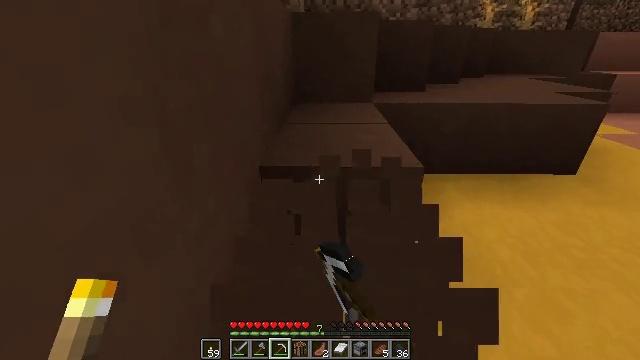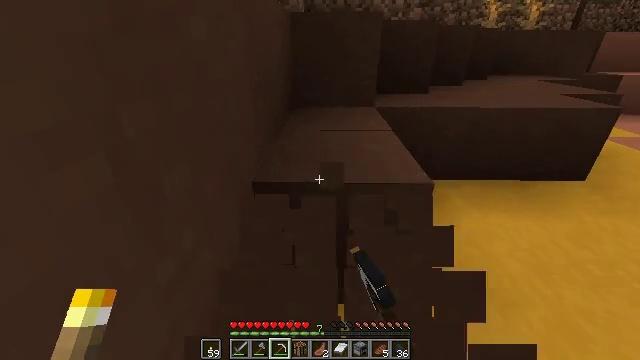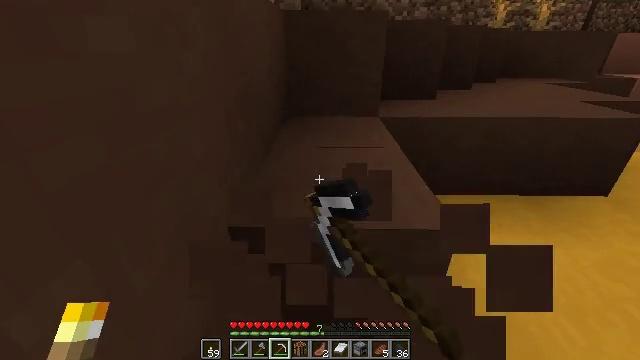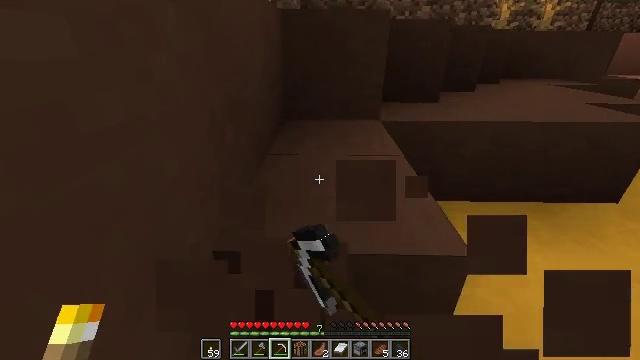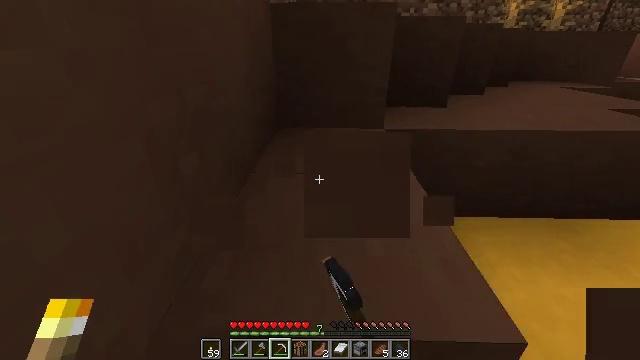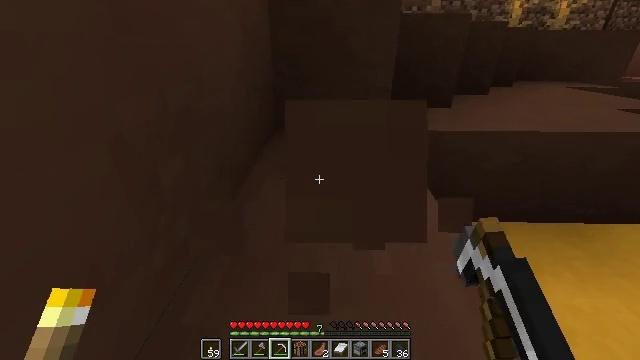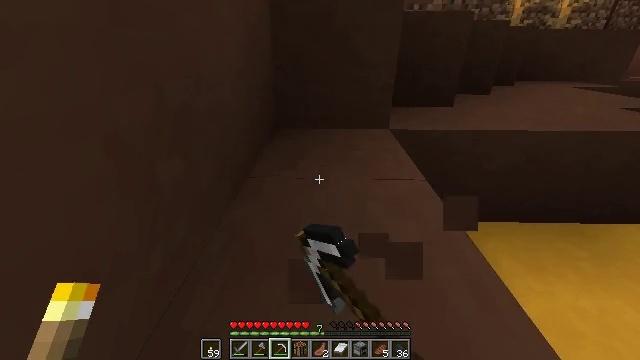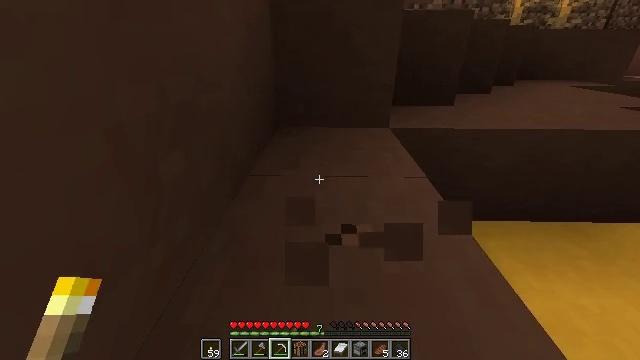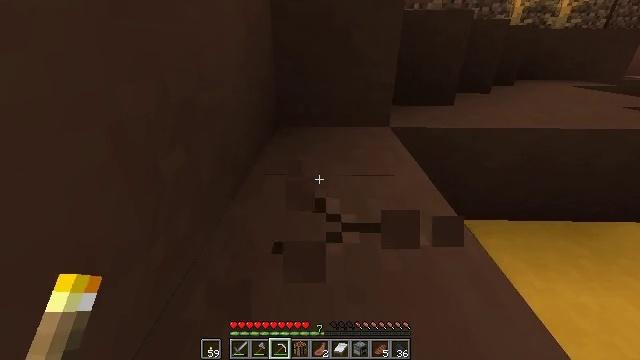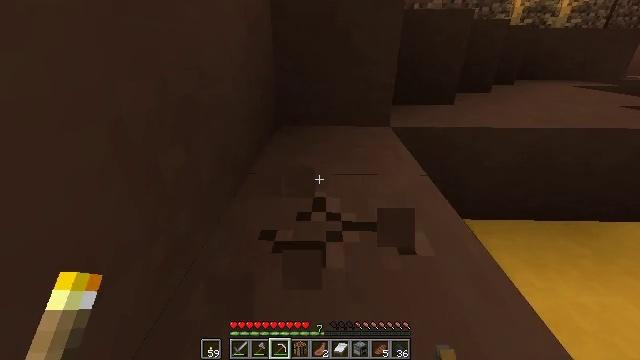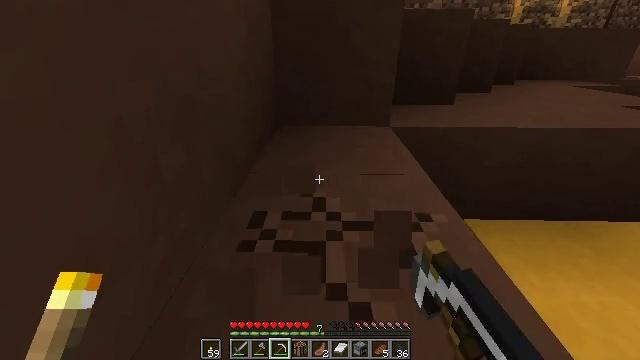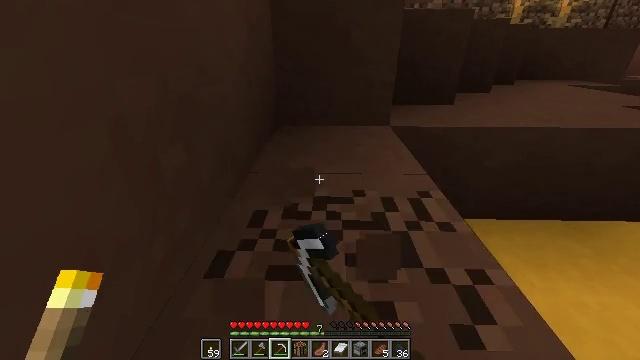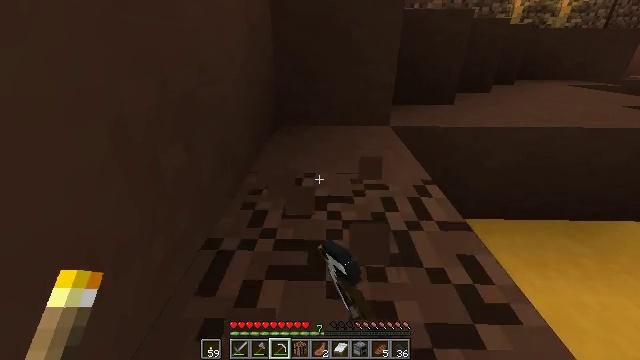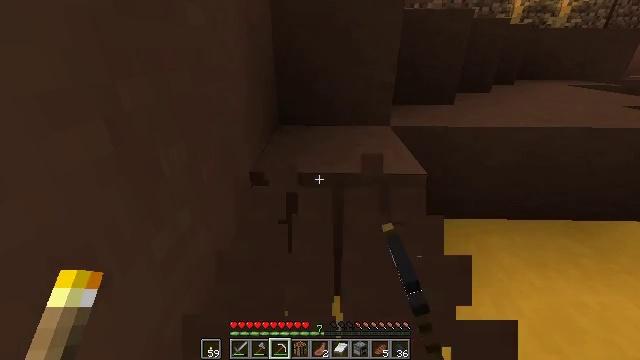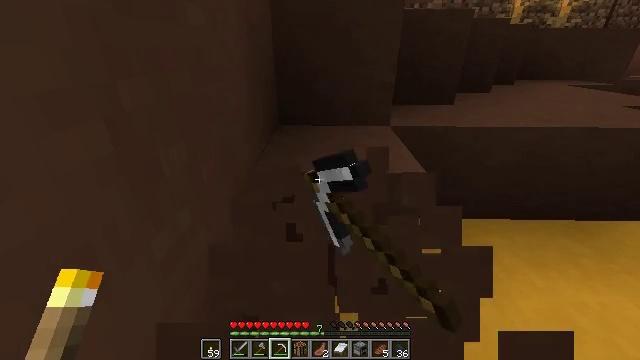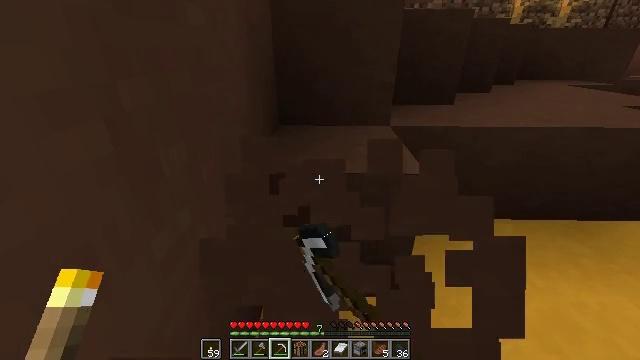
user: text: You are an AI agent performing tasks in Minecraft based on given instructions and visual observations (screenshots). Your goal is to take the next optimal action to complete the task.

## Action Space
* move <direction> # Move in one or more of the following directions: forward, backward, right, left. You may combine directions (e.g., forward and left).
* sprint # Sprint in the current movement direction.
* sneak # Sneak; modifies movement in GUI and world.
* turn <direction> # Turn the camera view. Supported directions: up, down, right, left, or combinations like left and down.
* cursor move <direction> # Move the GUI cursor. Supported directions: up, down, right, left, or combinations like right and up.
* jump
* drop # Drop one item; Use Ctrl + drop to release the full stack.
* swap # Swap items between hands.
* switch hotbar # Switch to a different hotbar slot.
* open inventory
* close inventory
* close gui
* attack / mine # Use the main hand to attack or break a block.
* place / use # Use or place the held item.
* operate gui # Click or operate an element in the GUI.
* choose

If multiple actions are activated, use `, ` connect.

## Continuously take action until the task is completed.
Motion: motion action
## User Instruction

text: Gather brown terracotta from a building.
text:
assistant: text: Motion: move forward, attack / mine
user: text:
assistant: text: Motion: move forward, attack / mine
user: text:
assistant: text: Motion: move forward, attack / mine
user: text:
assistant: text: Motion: move forward, attack / mine
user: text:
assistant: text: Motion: move forward, attack / mine
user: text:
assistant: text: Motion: attack / mine
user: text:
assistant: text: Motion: attack / mine
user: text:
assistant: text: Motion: attack / mine
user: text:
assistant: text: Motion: attack / mine
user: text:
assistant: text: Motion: attack / mine
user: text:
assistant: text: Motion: attack / mine
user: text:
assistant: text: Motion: attack / mine
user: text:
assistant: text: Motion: attack / mine
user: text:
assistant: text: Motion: attack / mine
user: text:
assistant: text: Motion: attack / mine
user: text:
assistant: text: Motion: attack / mine
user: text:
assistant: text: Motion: attack / mine
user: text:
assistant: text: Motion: move forward, turn right, attack / mine
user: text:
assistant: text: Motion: move forward, attack / mine
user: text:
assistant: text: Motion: move forward, turn up, attack / mine
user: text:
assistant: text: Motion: move forward, turn right, attack / mine
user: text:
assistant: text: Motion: attack / mine
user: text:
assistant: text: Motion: attack / mine
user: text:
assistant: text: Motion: attack / mine
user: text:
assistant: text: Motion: attack / mine
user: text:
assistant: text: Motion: attack / mine
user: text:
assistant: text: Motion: attack / mine
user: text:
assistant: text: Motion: attack / mine
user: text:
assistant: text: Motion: attack / mine
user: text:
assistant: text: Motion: attack / mine